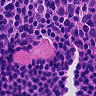
Metastatic tissue present: no